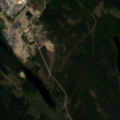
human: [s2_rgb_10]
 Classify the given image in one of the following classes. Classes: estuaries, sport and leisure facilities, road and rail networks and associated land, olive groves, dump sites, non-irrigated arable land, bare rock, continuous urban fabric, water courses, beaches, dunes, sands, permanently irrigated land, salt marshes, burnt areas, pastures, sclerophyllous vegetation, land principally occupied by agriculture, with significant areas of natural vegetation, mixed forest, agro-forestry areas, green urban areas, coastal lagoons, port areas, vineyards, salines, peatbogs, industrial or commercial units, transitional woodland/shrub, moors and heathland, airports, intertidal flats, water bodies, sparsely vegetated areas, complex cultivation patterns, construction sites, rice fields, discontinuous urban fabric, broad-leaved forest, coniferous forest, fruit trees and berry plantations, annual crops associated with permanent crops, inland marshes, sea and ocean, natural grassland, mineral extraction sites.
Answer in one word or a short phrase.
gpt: mineral extraction sites, coniferous forest, mixed forest, transitional woodland/shrub